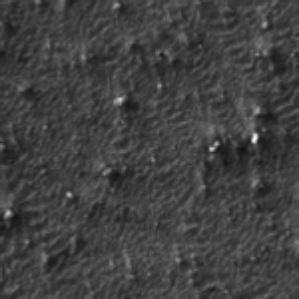
Label: frost